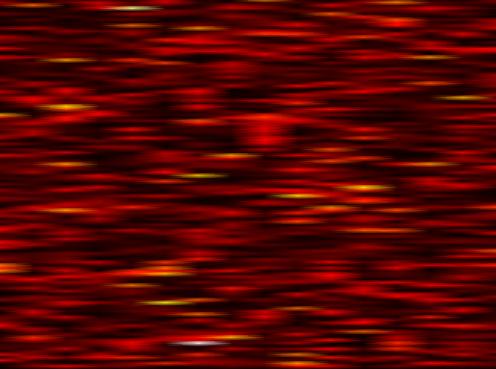
Label: OFDM